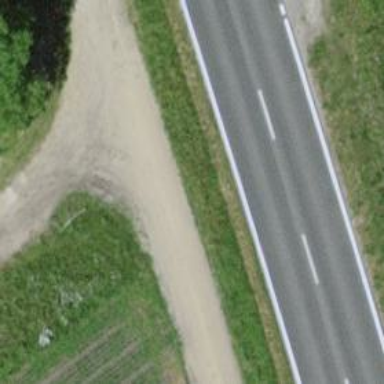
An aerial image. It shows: Well-maintained track road of grade 1.